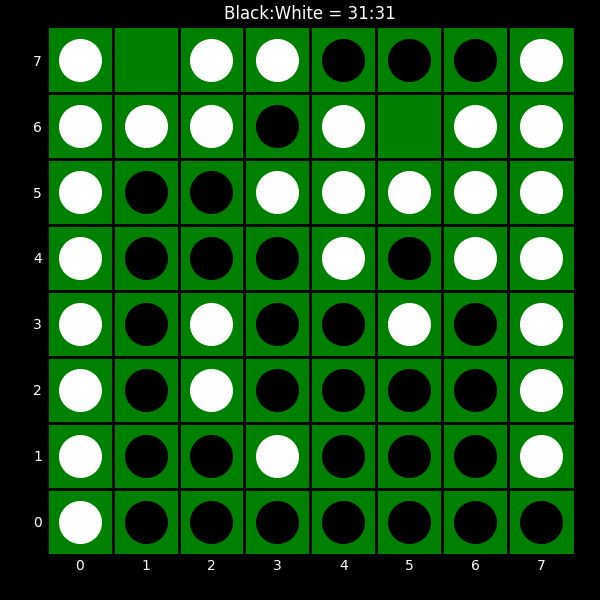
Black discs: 31
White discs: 31